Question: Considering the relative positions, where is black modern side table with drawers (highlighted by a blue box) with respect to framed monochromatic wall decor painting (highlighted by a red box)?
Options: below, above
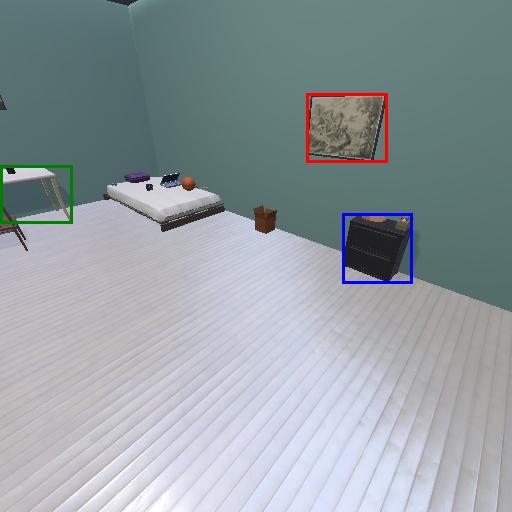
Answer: below